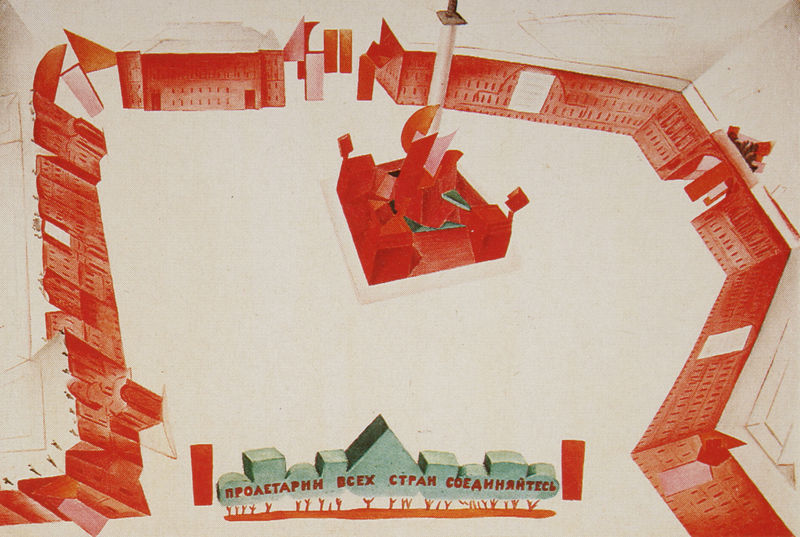
Titel: Entwurf zu einer Festdekoration für den Platz vor dem Winterpalais
Künstler: Natan Altman
Standort: St. Petersburg
Institution: Russisches Museum
Schlagwörter: baum, blau, weiß, bäume, dreieck, grün, stadt, bunt, fenster, mitte, orange, skizze, strasse, säule, zeichnung, anlage, blick, dach, gebäude, haus, rot, architektur, sockel, verzerrung, häuser, stamm, turm, schrift, ecke, modell, ansicht, fassade, fassaden, perspektive, moderne, russland, modern, dächer, mauer, formen, grafik, graphik, platz, inschrift, tor, bögen, eckig, kreml, palast, denkmal, form, druck, druckgraphik, radierung, text, moskau, entwurf, ecken, portal, tore, konstruktion, stadtmauer, plan, geometrie, fesnter, monument, russisch, aufriss, gesamtansicht, perspektivisch, sozialismus, kyrillisch, isometrie, roter platz, isometrisch